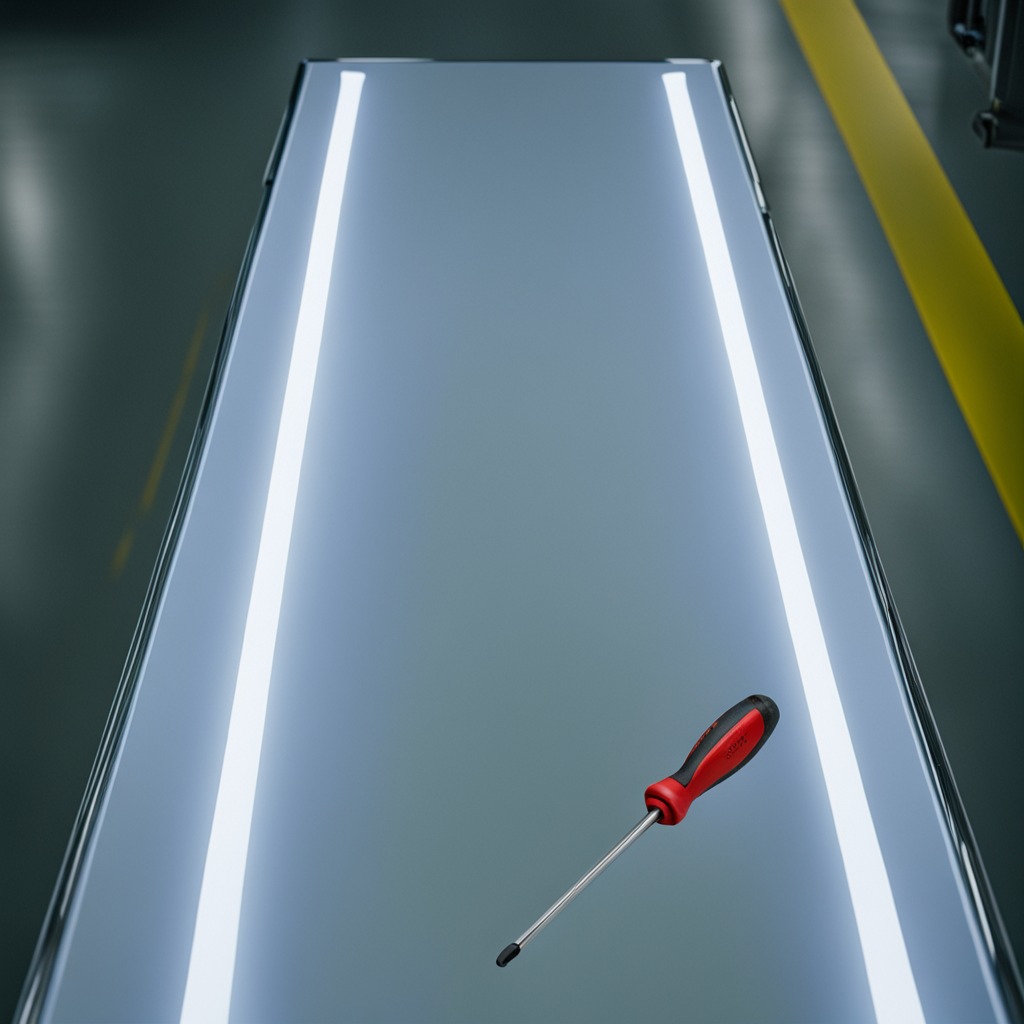
A screwdriver is lying on a high-gloss table in a ship maintenance bay.